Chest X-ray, PA view. Patient: 55 years old, sex M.
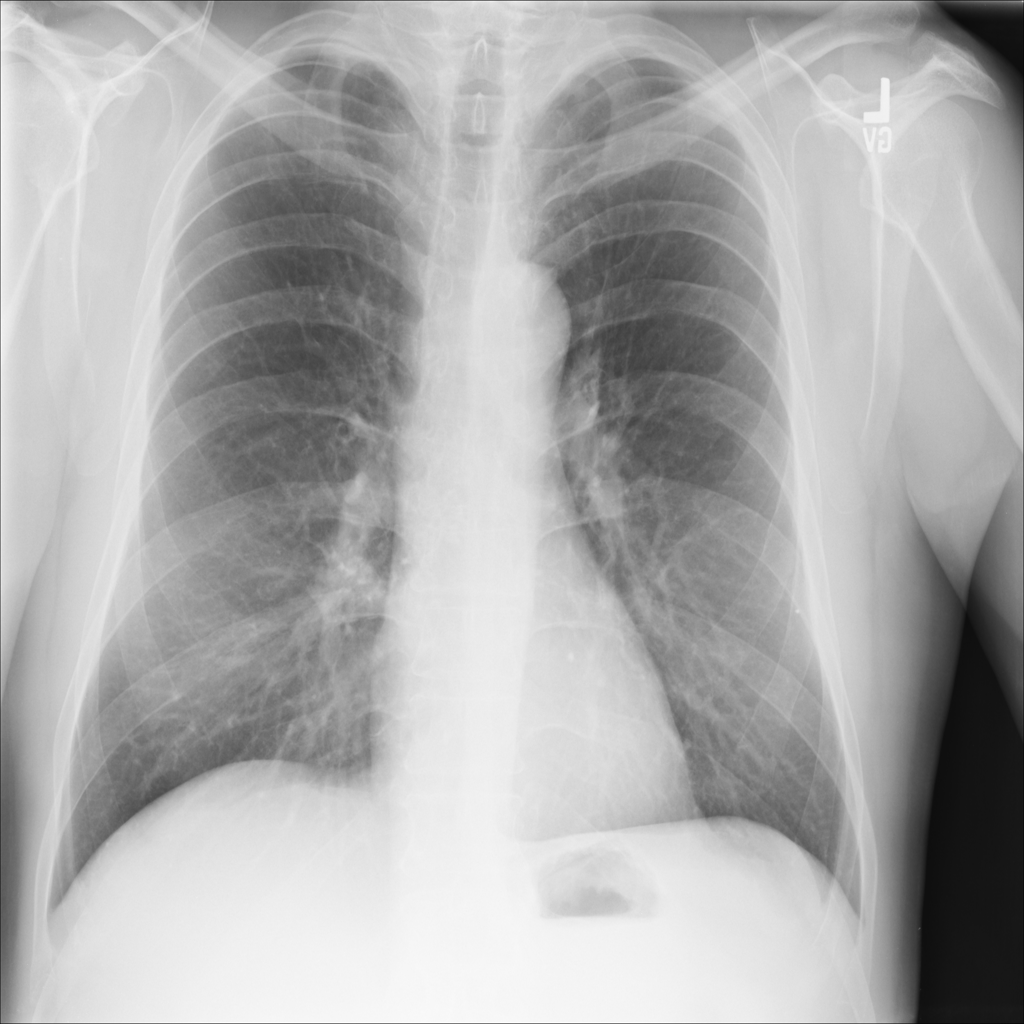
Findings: No Finding